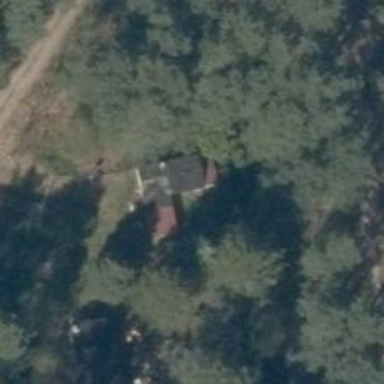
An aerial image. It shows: Simple and straightforward house.